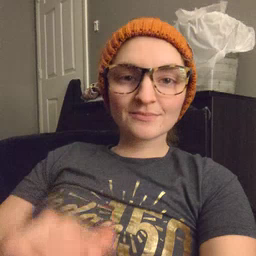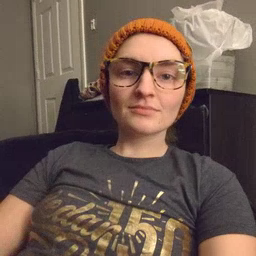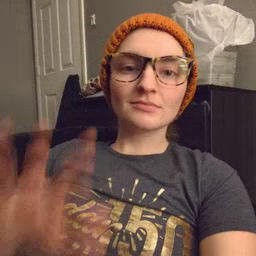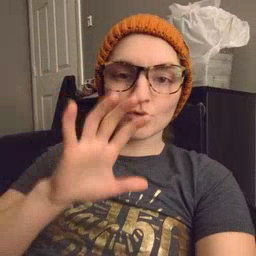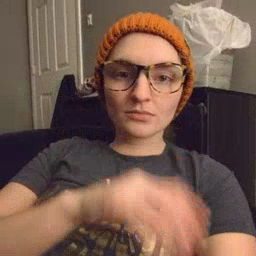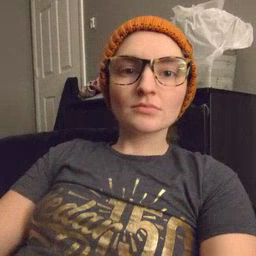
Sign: cloud